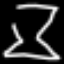
Label: hourglass